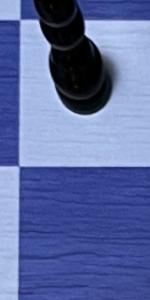
Label: Empty